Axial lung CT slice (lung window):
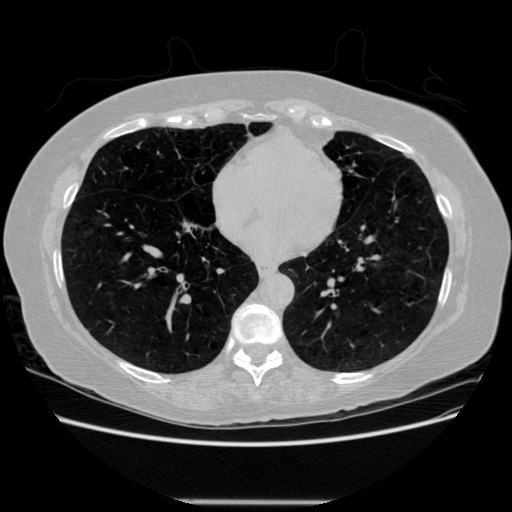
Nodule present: no